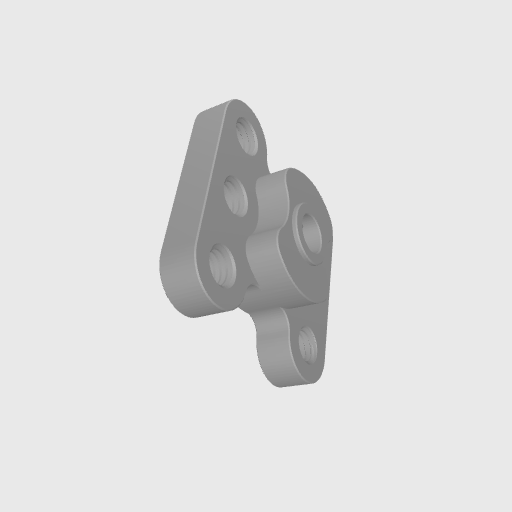
Part: SetScrewHub4ID